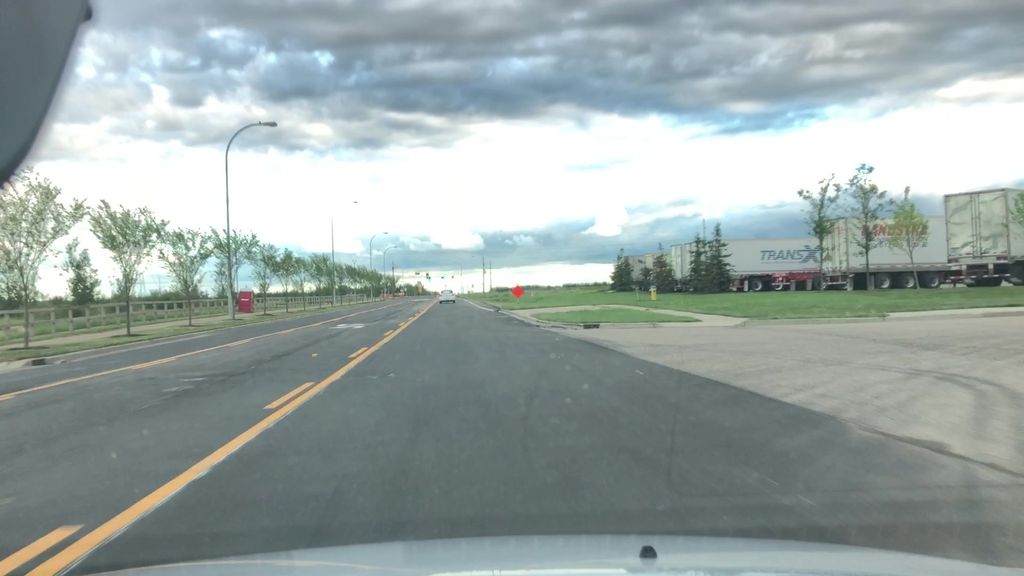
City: edmonton